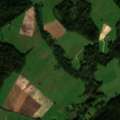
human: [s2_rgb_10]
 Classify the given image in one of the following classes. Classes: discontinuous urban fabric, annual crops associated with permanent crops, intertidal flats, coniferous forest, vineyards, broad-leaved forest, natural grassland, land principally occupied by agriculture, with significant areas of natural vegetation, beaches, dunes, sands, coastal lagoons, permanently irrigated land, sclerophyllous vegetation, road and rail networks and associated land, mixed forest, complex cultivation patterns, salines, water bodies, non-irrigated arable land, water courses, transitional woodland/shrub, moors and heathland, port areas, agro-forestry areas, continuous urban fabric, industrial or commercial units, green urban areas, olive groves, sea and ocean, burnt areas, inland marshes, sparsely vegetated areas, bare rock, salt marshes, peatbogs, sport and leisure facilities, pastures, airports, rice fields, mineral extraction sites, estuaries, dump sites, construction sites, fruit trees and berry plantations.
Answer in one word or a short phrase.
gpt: non-irrigated arable land, land principally occupied by agriculture, with significant areas of natural vegetation, coniferous forest, mixed forest